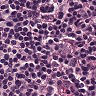
Metastatic tissue present: no